Interaction volume radius: 5 \u00c5
Interaction volume height: 50 \u00c5
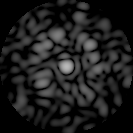
Disorder parameter: 0.7843